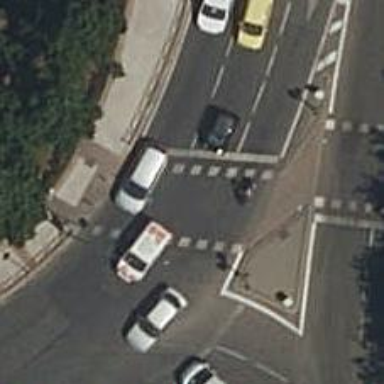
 there are traffic signals and zebra crossing."